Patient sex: M
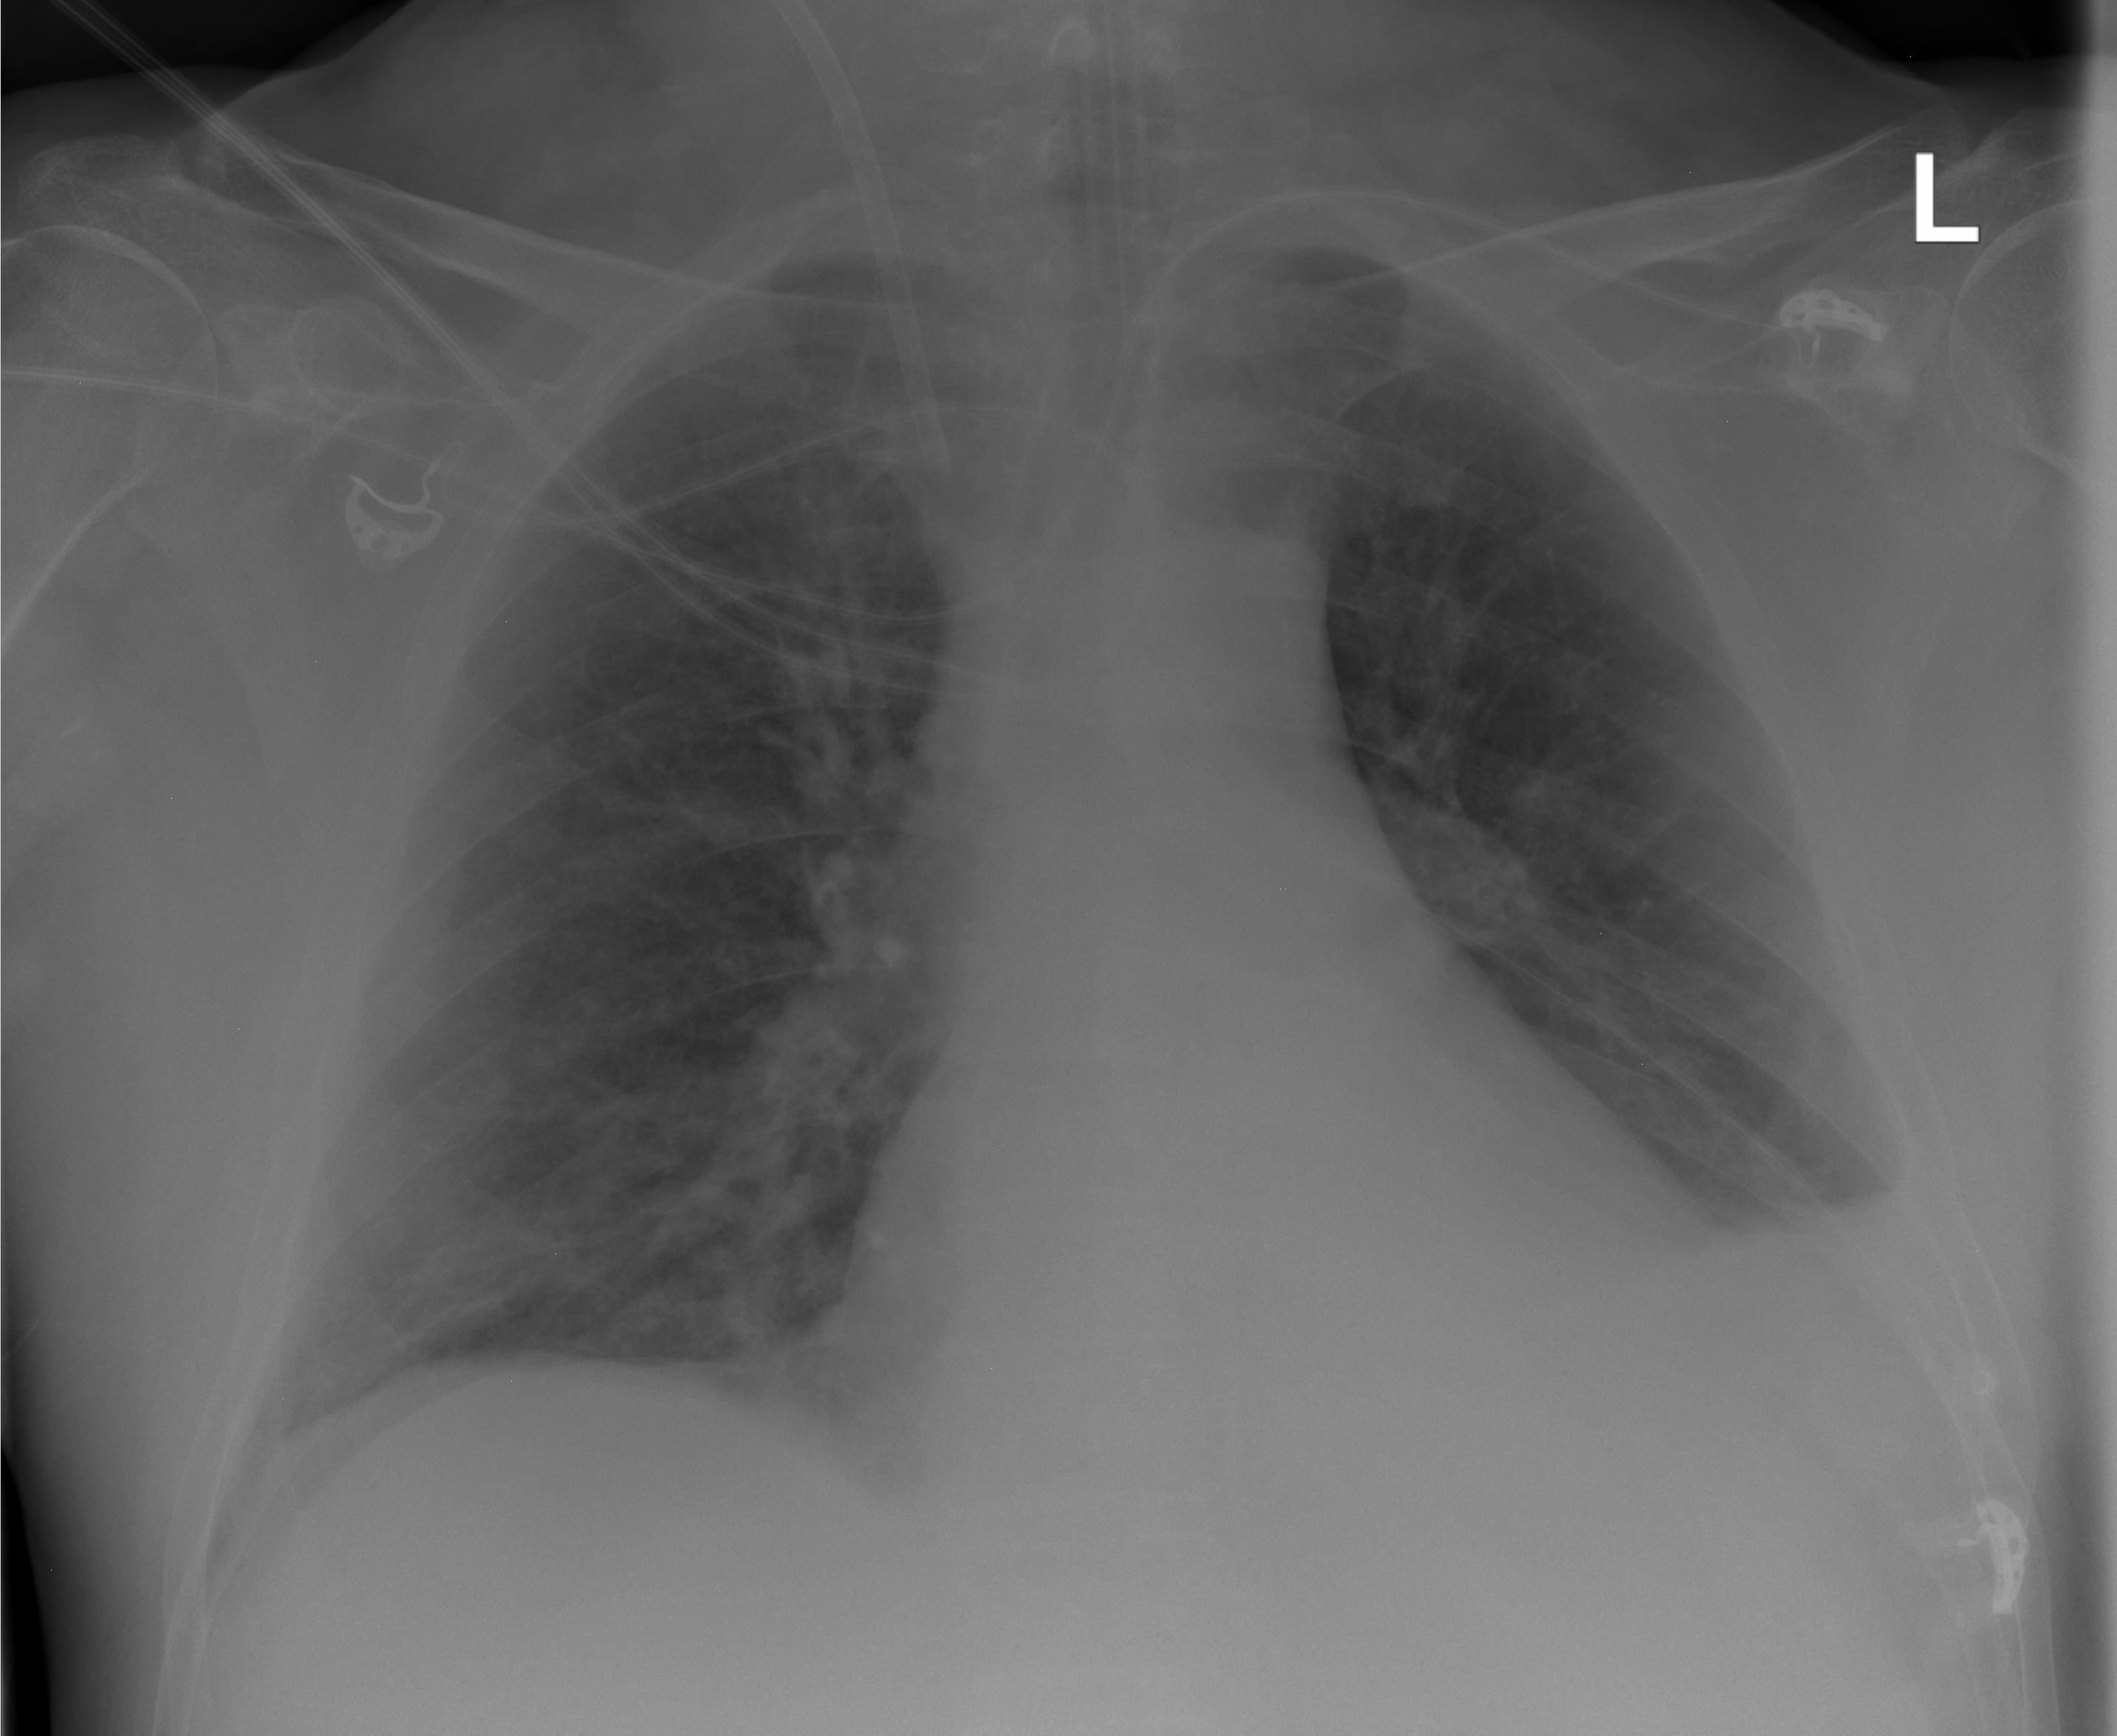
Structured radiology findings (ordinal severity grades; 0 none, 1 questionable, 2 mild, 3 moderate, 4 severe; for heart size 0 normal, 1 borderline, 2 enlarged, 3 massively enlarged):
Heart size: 1
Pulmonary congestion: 0
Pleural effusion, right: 1
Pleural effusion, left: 2
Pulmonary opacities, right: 0
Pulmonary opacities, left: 0
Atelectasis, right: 1
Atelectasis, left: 2